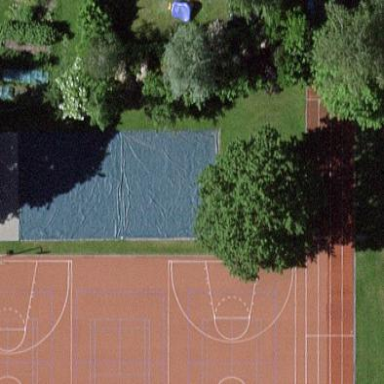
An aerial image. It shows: Athletics pitch designated for leisure land.